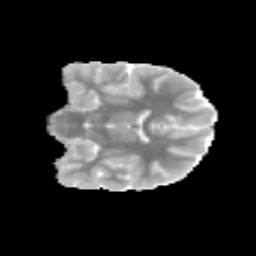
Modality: MD
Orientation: coronal
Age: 14
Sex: female
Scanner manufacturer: siemens
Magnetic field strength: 3 T
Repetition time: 3.8 s
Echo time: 0.07 s